Aerial crown-view tile of a tropical tree (Barro Colorado Island, Panama), acquired 20240813:
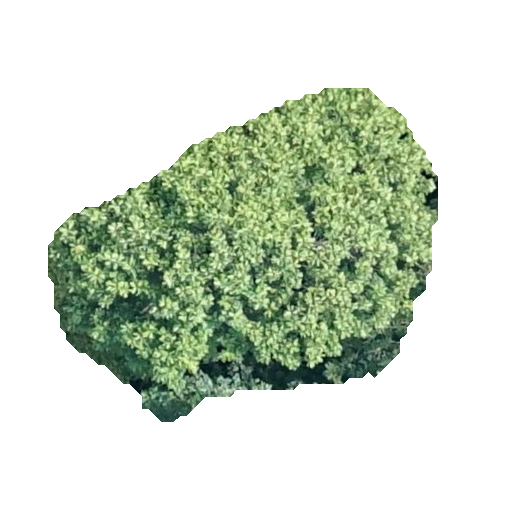
Species: Dipteryx oleifera
GBIF accepted scientific name: Dipteryx oleifera
Crown area: 133.543 m²